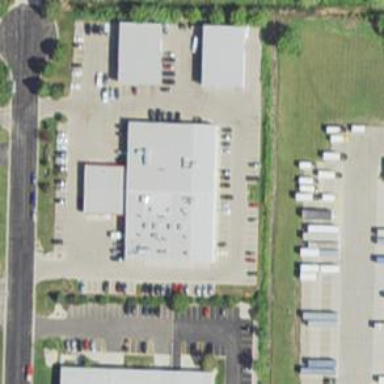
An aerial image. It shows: Car repair shop located in building.